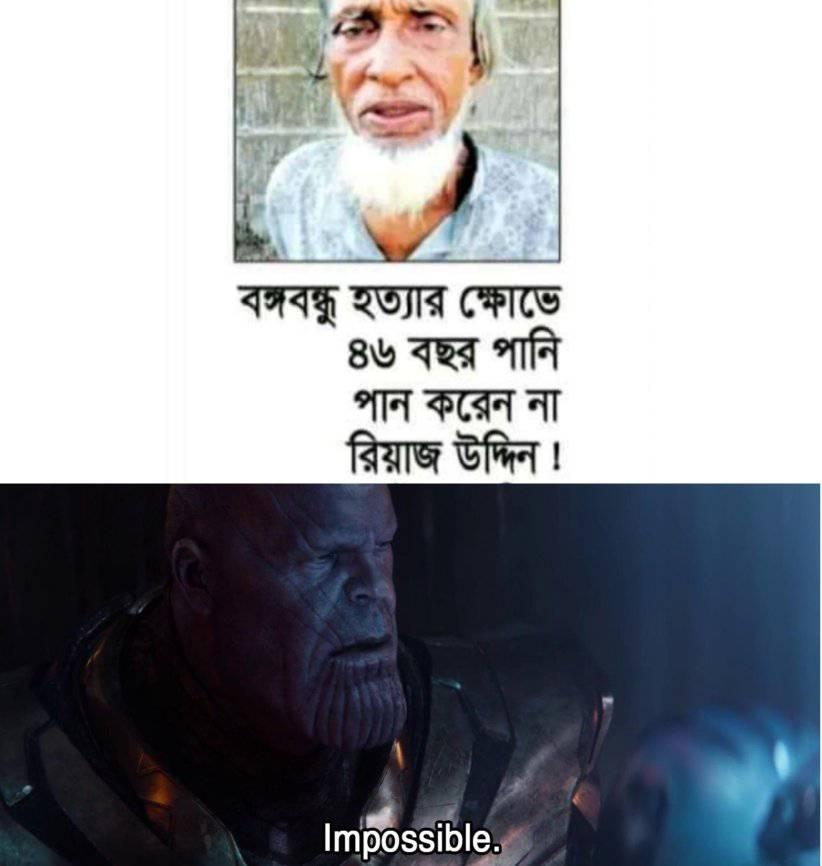
Caption: বঙ্গবন্ধু হত্যার ক্ষোভে ৪৬ বছর পানি পান করেন না রিয়াজ উদ্দিন !   Impossible.
Label: non-hate